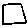
Label: square